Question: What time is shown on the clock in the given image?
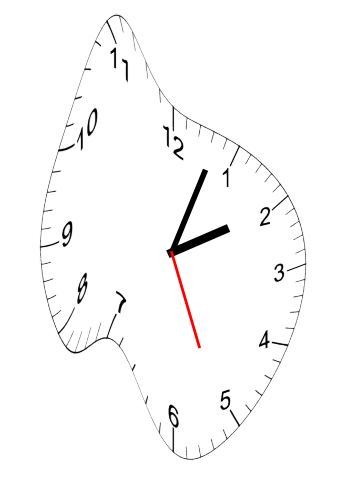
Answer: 02:03:26